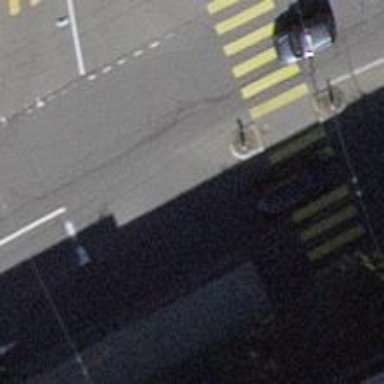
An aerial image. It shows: Bus stop for trolleybuses with designated stop position for public transport.